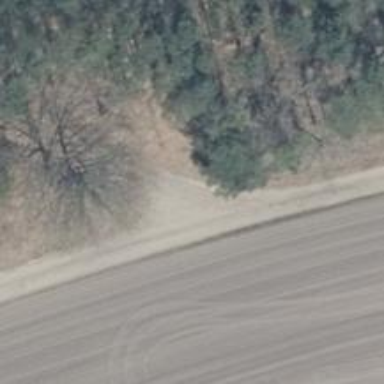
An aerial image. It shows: Sandy track road with grade 4 track type.